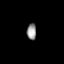
Tissue: prostate
Cell type: T cells
Senescence score: 0.3276
Nuclear area (px): 147
Mean DAPI intensity: 153.517